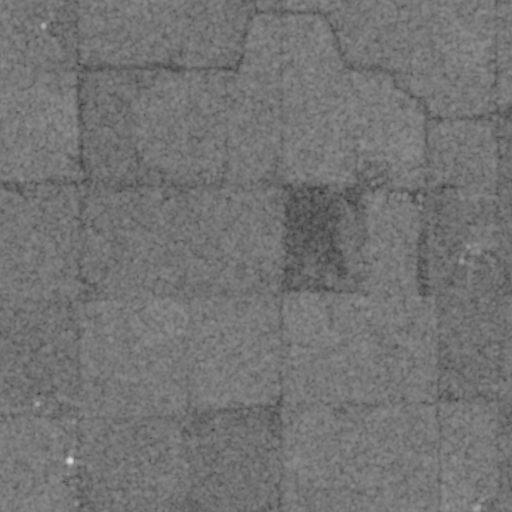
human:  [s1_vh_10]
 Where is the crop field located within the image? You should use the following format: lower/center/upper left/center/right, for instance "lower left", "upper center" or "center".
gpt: The crop field is located in the lower right of the image.
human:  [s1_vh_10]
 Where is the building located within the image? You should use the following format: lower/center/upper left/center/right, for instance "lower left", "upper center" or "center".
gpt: There is no building in the image.

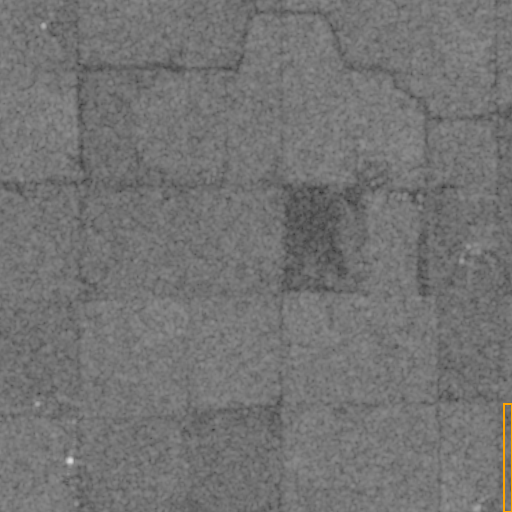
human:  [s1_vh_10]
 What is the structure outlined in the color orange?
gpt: The structure outlined in orange is a crop field.
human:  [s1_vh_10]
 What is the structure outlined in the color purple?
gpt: There is no purple outline.